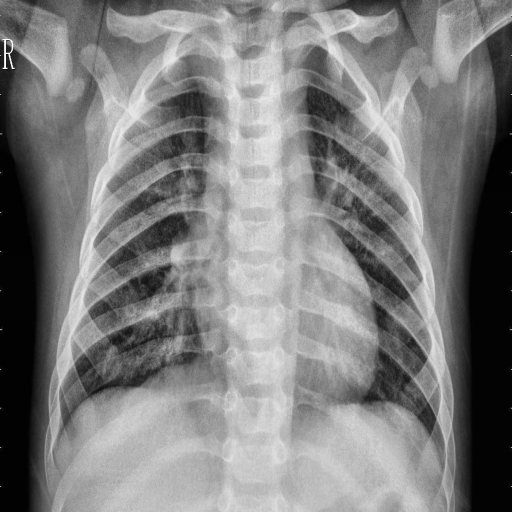
Finding: PNEUMONIA